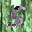
Label: 5